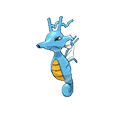
Pok\u00e9mon: kingdra